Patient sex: F
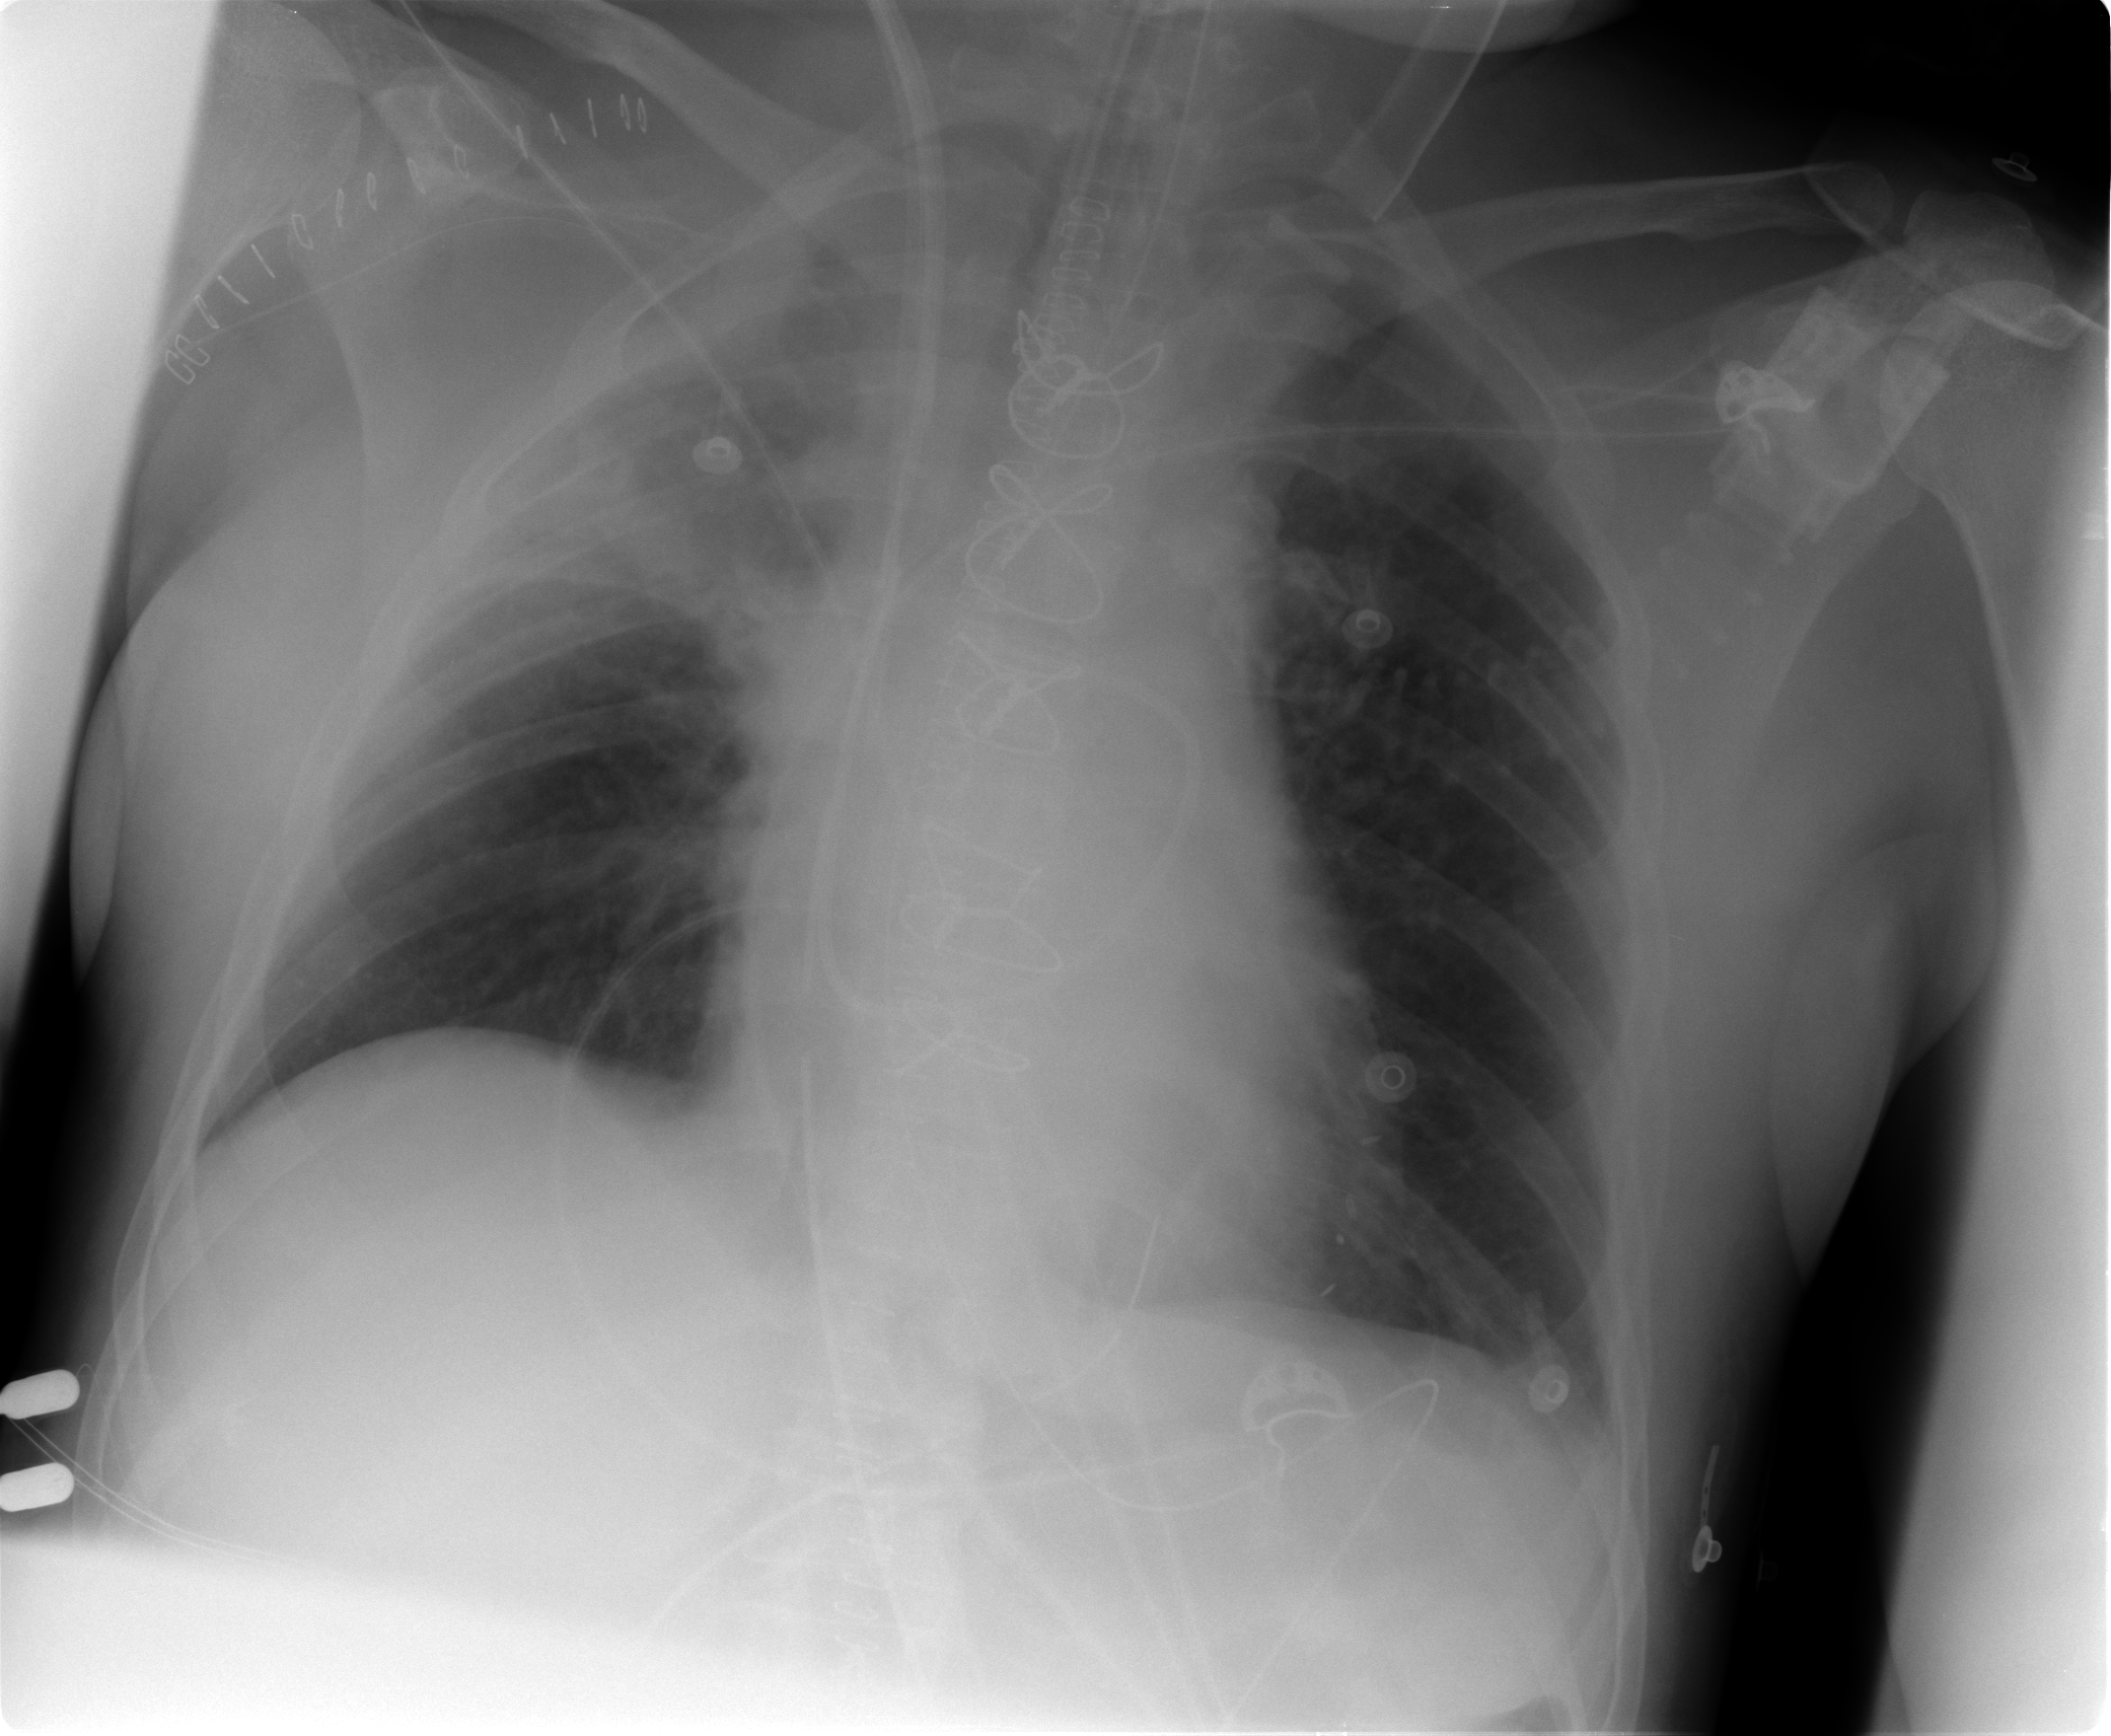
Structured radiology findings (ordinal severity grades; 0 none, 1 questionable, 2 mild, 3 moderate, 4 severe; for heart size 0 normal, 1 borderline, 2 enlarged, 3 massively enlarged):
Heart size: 0
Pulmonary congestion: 1
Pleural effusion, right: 0
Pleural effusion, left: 1
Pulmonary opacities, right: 2
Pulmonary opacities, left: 0
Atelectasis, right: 2
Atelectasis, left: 1